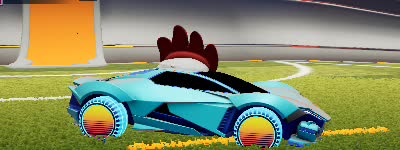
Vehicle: werewolf